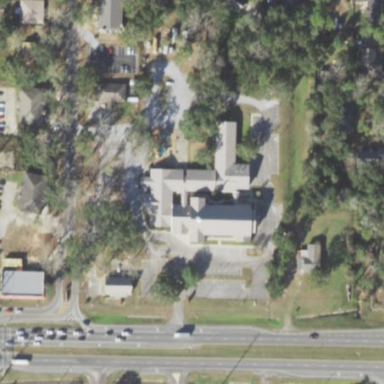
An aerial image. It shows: Beautiful church building.